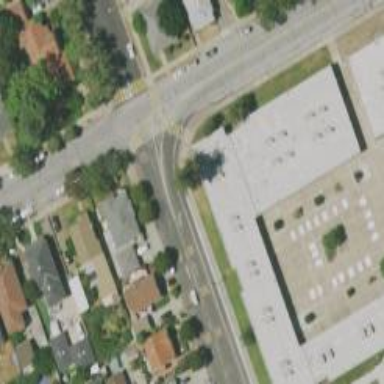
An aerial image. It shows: Solid stop line on the road marking.